Question: I'm still newbie in html. How can I achieve this with style:
- - -

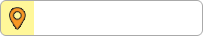
Answer: Its better If you can provide some code but since you are a beginner hope this code helps you
'''
<div id = 'outer'>
<div id = 'inner'>
img
</div>
</div>
'''
CSS
'''
#outer{
width:200px;
height:50px;
border: 2px solid gray;
position:absolute;
border-radius:10px;
}
#inner{
position:relative;
width: 20%;
height:100%;
background-color: yellow;
border-radius:2px;
z-index:-30;
}
'''
Cick for fiddle <URL>